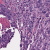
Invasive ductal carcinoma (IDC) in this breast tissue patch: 1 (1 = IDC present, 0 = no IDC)